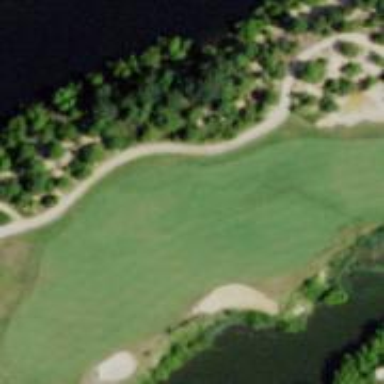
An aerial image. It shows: Golf hole.